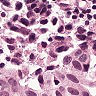
Metastatic tissue present: yes